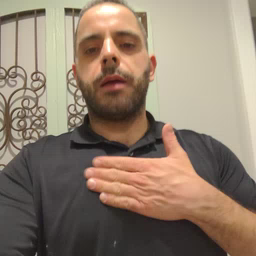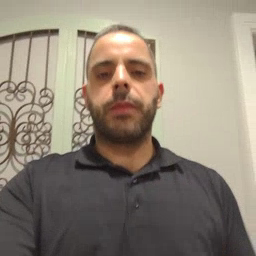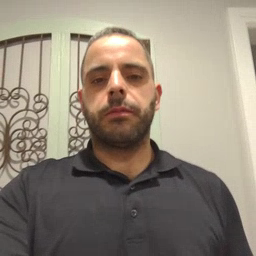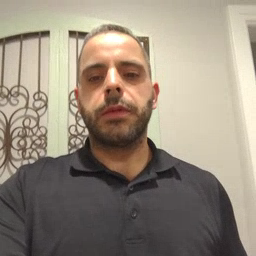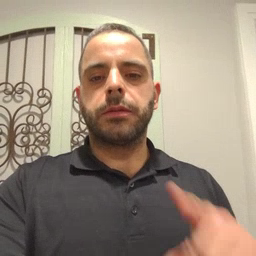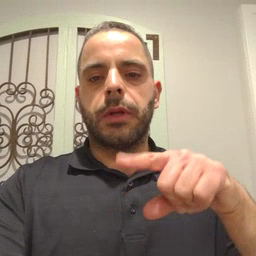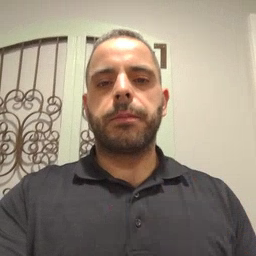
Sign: time